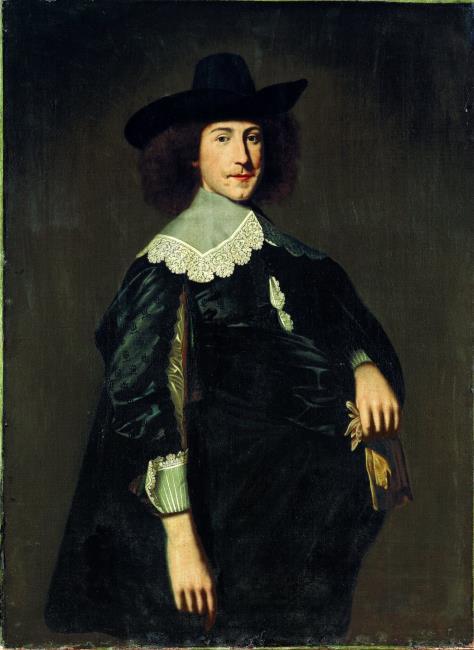
Title: Portrait of a man
Artist: Dirck Dircksz. Santvoort
Earliest date: 1640
Latest date: 1640
Genre: painting
Iconography: Gloves
Keywords: man's portrait, knee-length portrait, standing (position), head to the right, facing front, body facing right, medium-length hair (men's hairstyle), curly hair, hat, flat shoulder collar, wristband, lace, acorn tassels, glove/gloves in hand